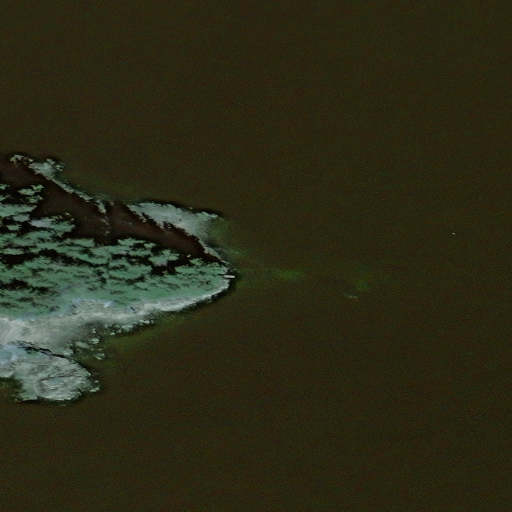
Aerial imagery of island in Alaska named Chock Island containing only unknown